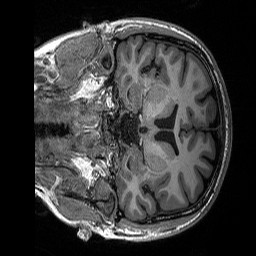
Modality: T1w
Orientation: coronal
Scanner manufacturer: siemens
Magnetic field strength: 3 T
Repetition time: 2.3 s
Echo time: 0.00298 s